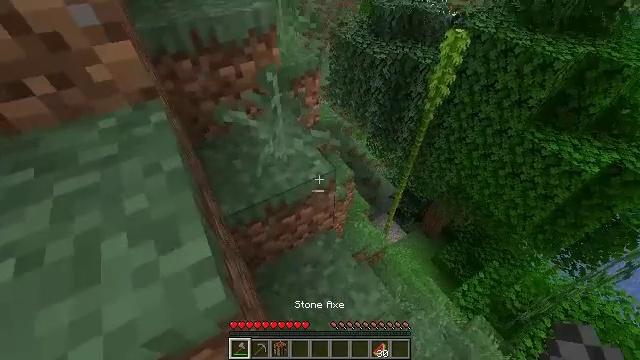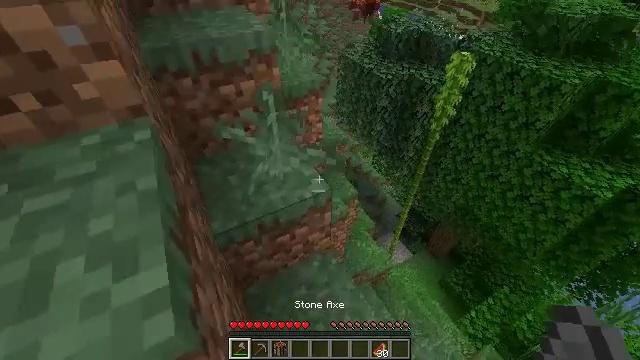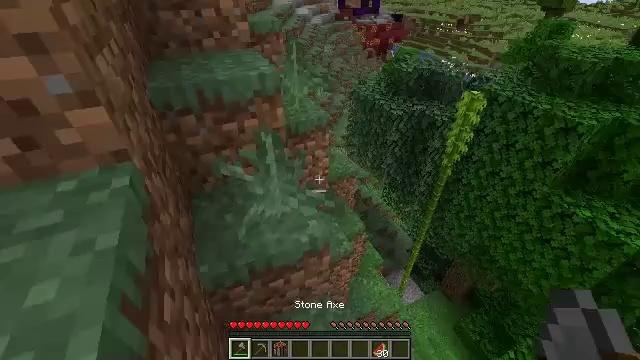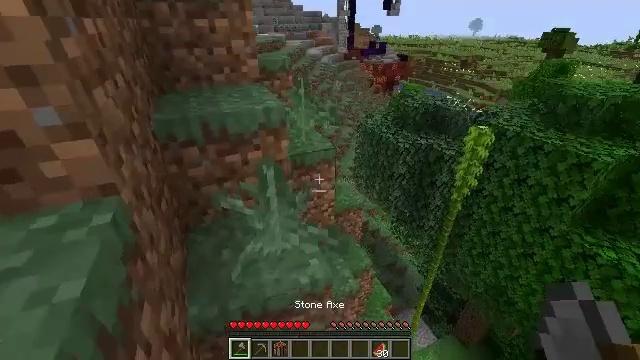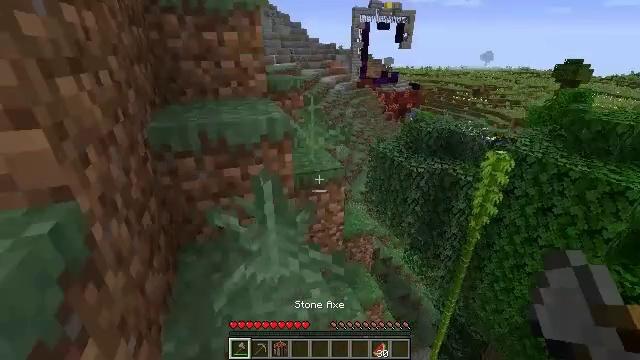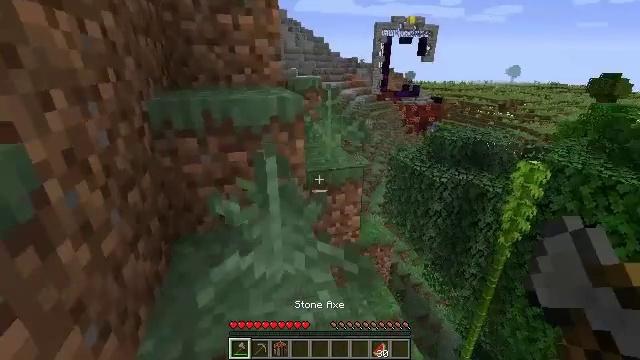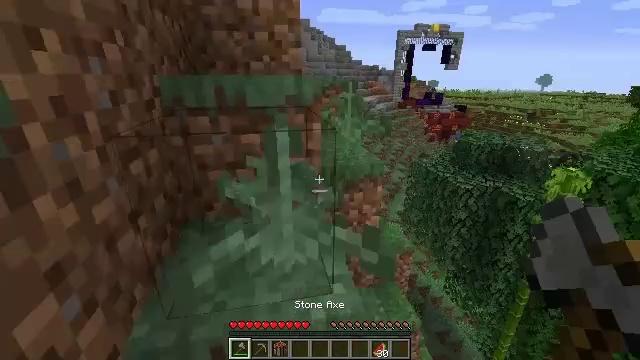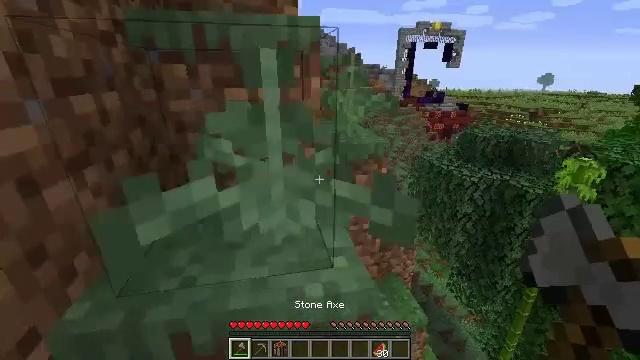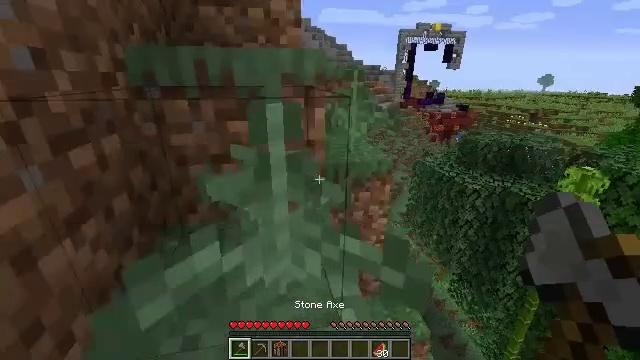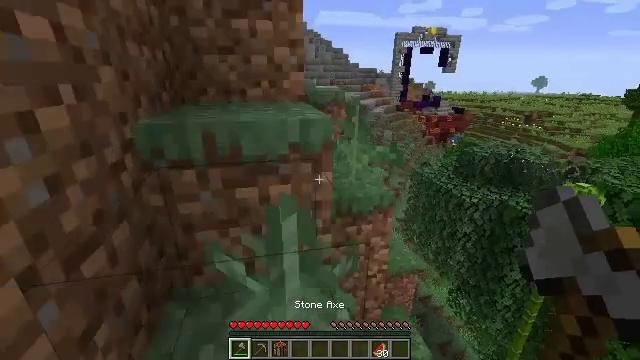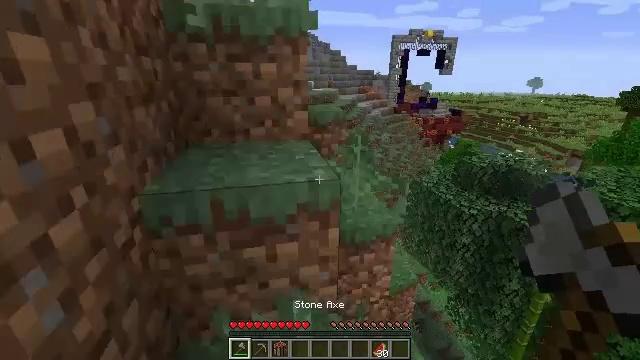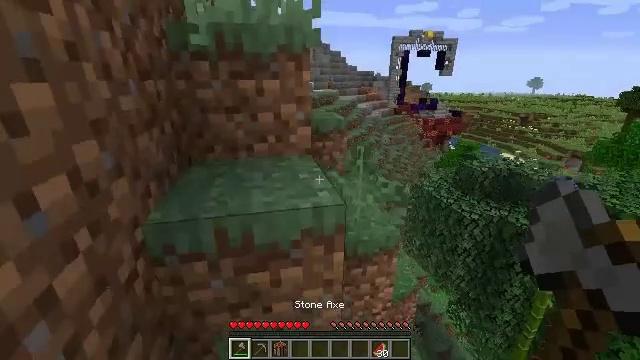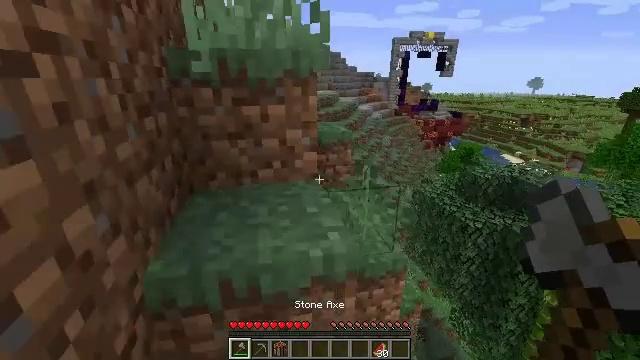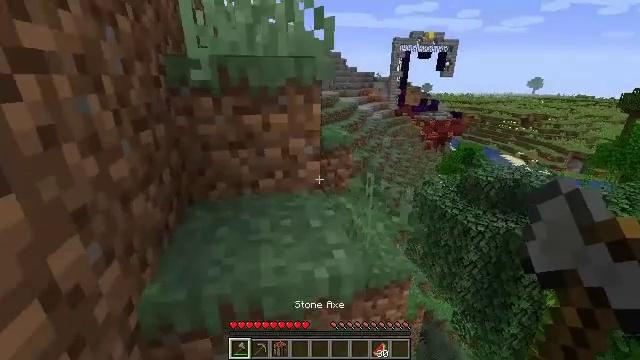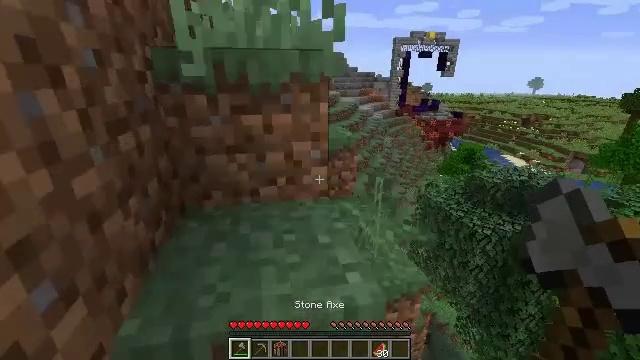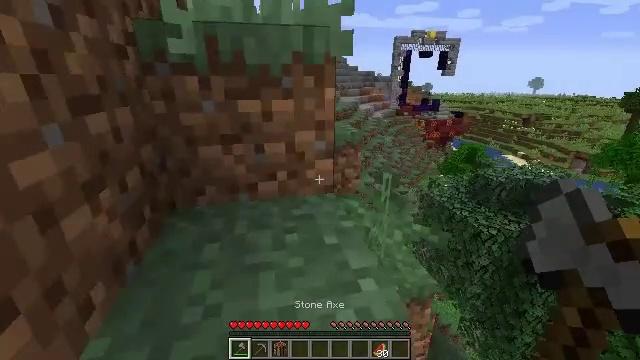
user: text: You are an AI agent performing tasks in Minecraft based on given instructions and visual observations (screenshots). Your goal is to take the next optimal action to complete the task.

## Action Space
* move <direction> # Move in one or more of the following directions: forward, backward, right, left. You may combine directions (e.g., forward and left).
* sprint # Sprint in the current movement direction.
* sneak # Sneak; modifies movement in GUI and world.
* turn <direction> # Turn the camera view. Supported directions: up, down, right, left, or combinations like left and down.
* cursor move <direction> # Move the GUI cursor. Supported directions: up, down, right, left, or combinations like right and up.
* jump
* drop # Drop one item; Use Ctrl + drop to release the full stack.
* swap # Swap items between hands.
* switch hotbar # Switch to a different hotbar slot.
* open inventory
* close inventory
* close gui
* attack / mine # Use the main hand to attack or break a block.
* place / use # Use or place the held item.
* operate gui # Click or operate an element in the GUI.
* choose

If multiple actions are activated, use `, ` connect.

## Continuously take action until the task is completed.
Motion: motion action
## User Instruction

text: Gather coal ore with a pickaxe.
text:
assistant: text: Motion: move forward, turn left and up
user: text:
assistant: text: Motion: move forward, turn left and up
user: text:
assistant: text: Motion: move forward, turn left and up
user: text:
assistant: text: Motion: move forward, turn left and up
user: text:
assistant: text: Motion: move forward, turn left and up
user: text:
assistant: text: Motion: move forward and move left, turn left and up
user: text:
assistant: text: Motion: move forward and move left, jump
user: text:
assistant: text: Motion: move forward and move left, jump
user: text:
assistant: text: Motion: move forward and move left, jump
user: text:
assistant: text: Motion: move forward, jump
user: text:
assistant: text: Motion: move forward, jump
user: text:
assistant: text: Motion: move forward, jump
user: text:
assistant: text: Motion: move forward, jump
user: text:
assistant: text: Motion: move forward, jump
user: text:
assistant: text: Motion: move forward, jump
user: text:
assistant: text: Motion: move forward
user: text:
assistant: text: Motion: move forward
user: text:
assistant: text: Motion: move forward
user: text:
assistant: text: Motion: move forward, jump
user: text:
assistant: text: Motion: move forward, jump
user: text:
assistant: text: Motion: move forward, jump
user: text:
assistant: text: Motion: move forward, turn right, jump
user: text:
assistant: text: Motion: move forward, jump
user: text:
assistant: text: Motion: move forward
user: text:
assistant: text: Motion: move forward
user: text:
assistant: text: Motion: move forward, turn left
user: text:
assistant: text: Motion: move forward and move left, turn left, jump
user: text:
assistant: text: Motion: move forward and move left, jump
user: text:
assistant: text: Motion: move forward and move left, jump
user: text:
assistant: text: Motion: move forward and move left, jump